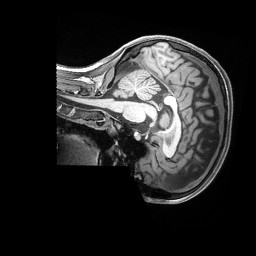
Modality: T1w
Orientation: sagittal
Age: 20
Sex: female
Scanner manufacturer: siemens
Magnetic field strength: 3 T
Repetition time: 2.4 s
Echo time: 0.00228 s